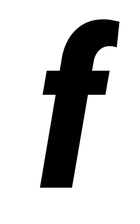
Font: Roboto-Italic_Condensed_ExtraBold_Italic